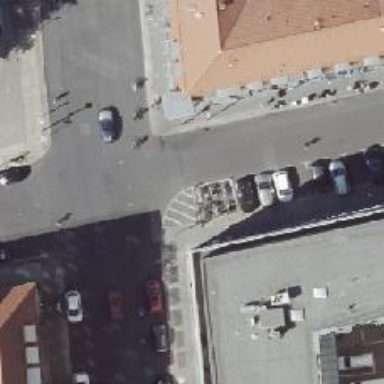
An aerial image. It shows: Unmarked crossing on asphalt footway.